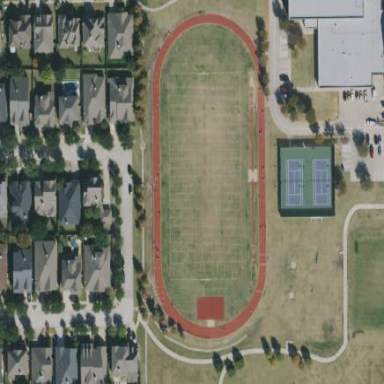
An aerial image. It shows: Athletic track located in leisure land area.